Field crop: tomato
Growth stage: 2
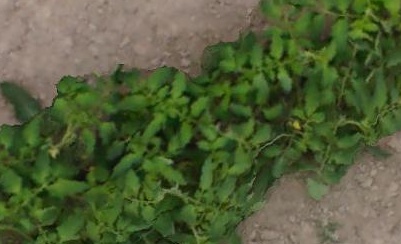
Species: tomato